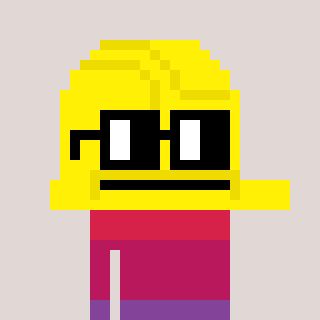
a pixel art character with square black glasses, a construction helmet-shaped head and a bluegrey-colored body on a warm background